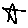
Label: star